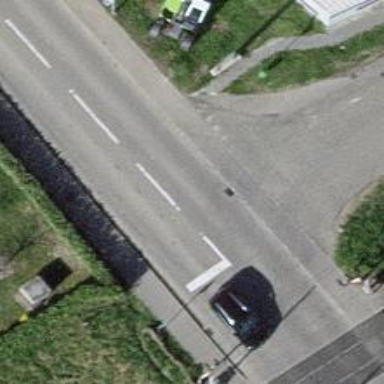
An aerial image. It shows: Unmarked road crossing.